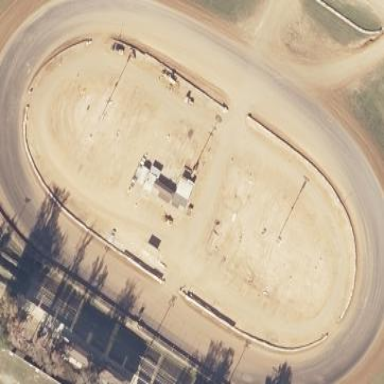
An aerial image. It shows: Unpaved raceway.